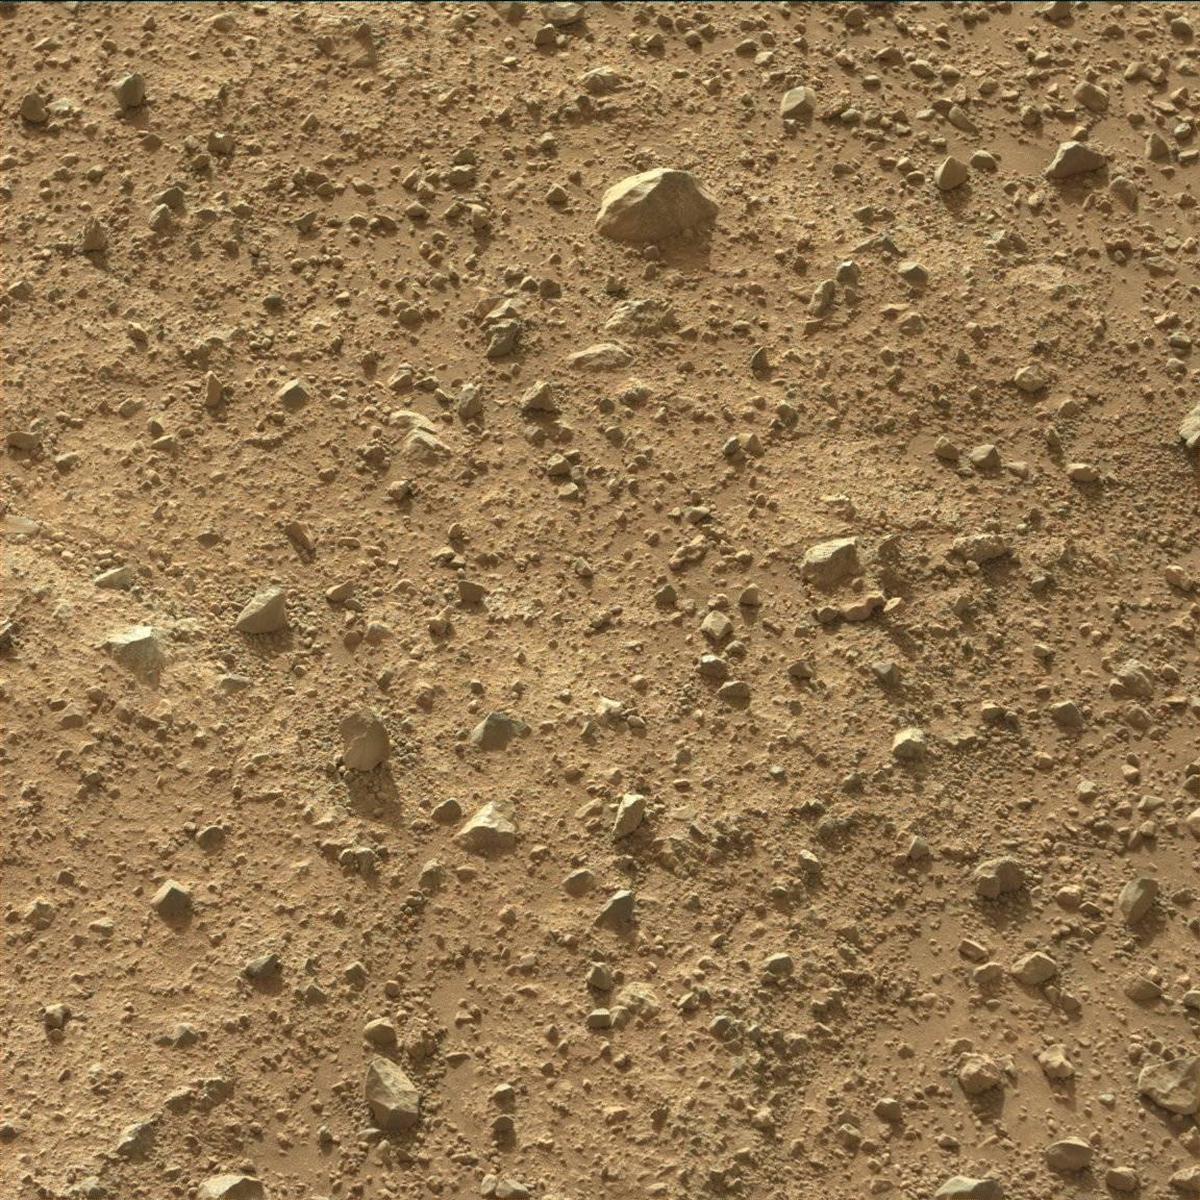
Terrain classes present: Bedrock, Rock, Sand / Soil